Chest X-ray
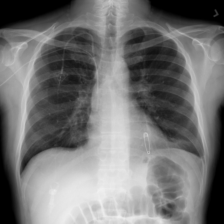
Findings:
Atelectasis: positive
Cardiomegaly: negative
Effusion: negative
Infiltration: positive
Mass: negative
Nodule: negative
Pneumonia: negative
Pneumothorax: negative
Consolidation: negative
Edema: negative
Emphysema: negative
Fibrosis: negative
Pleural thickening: negative
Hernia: negative